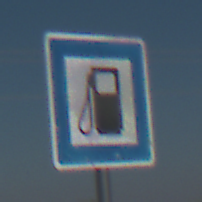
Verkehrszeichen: Tankstelle
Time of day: MorningAfternoon
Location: Outdoor (Special)
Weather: Clear
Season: NotSpecified
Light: Natural